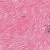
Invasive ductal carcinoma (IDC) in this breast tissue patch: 0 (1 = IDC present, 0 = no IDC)